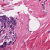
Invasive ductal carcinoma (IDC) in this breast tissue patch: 0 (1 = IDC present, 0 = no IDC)